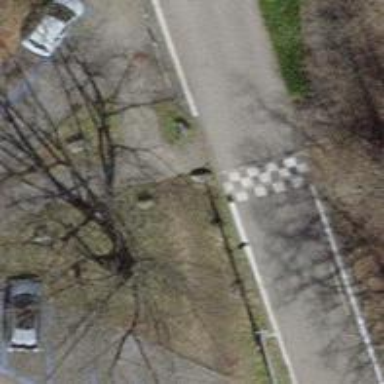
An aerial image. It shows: Unmarked crossing with traffic calming table.